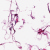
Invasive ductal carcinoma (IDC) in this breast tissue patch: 0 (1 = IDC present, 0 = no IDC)